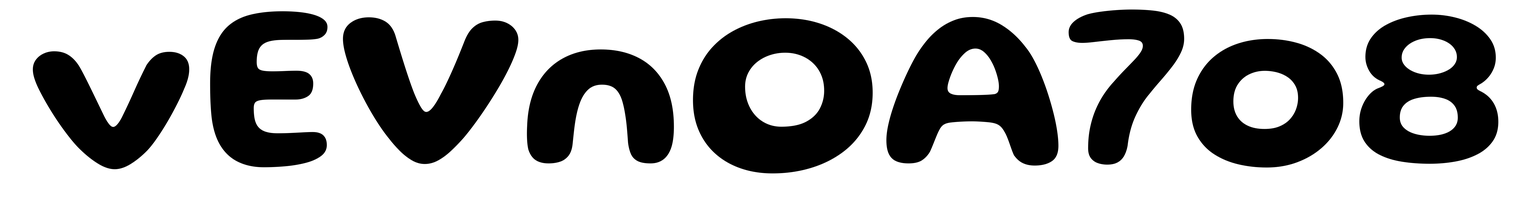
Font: Gluten_SemiBold